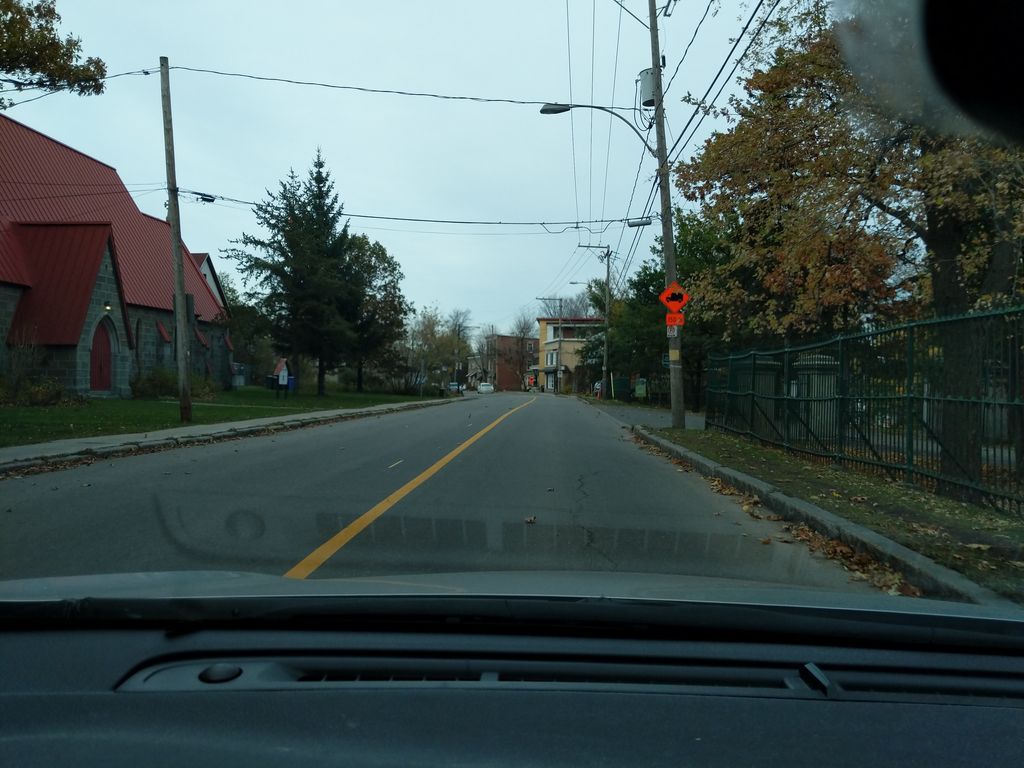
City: quebec_city